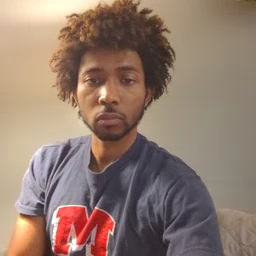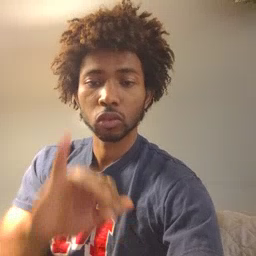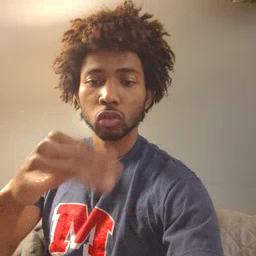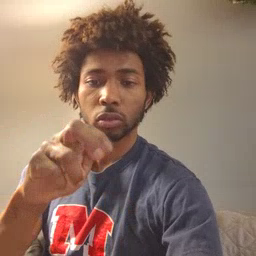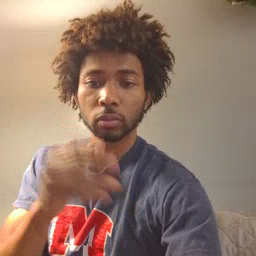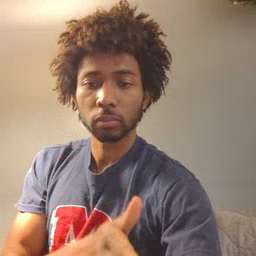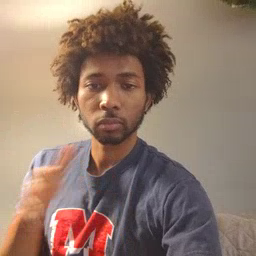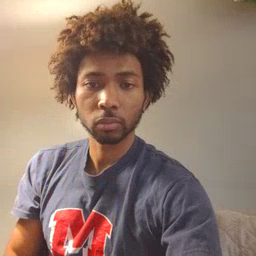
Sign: jeans